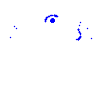
Particle: electron